Question: I am trying to ask one question at a time like "How much did you score in X", when a user selects any of the given buttons, next question will be displayed, this will continue to a certain limit say 10.

Currently I'm displaying all those questions through a loop ng-repeat.
'''
<div ng-repeat="subcode in subjects">
<label class="control-label" for="radios">How much did you score in SUBJECT {{subcode}}?</label>
<div class="btn-group btn-group-m">
<button ng-repeat="grade in gradebuttons" ng-click="saveclick(subcode,grade)" type="button" class="btn btn-default">{{grade}}</button>
</div>
<br/>
</div>
<button ng-click="calculate()">Calculate</button>
'''
my calculate function uses the subcode,grade from saveclick function to process them and display the result just beneath the button.
Also I'm not sure how do I allow user to select just one button, like if they select A1 and again selects A2 in the same subject, previous A1 should be replaced. At this time all grades are selected from all subjects.
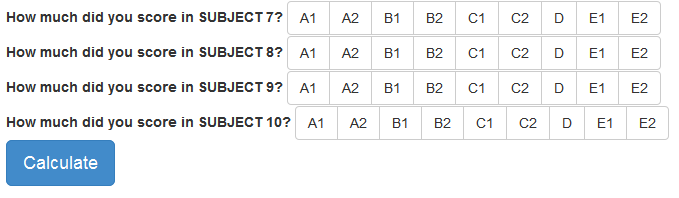
Answer: You can use 'ng-show' to show current step by using '$index' and create a variable like 'currentStep'
'''
<div ng-repeat="subcode in subjects" ng-show="currentStep == $index">
'''
which shows only the current question in the list while hiding others
You should update 'currentStep' everytime you save a click to jump up to next question...
'''
$scope.saveclick = function (subcode,grade) {
$scope.answers.push({'subcode' : subcode, 'grade' : grade});
$scope.currentStep++;
}
'''
here is my <URL>